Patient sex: F
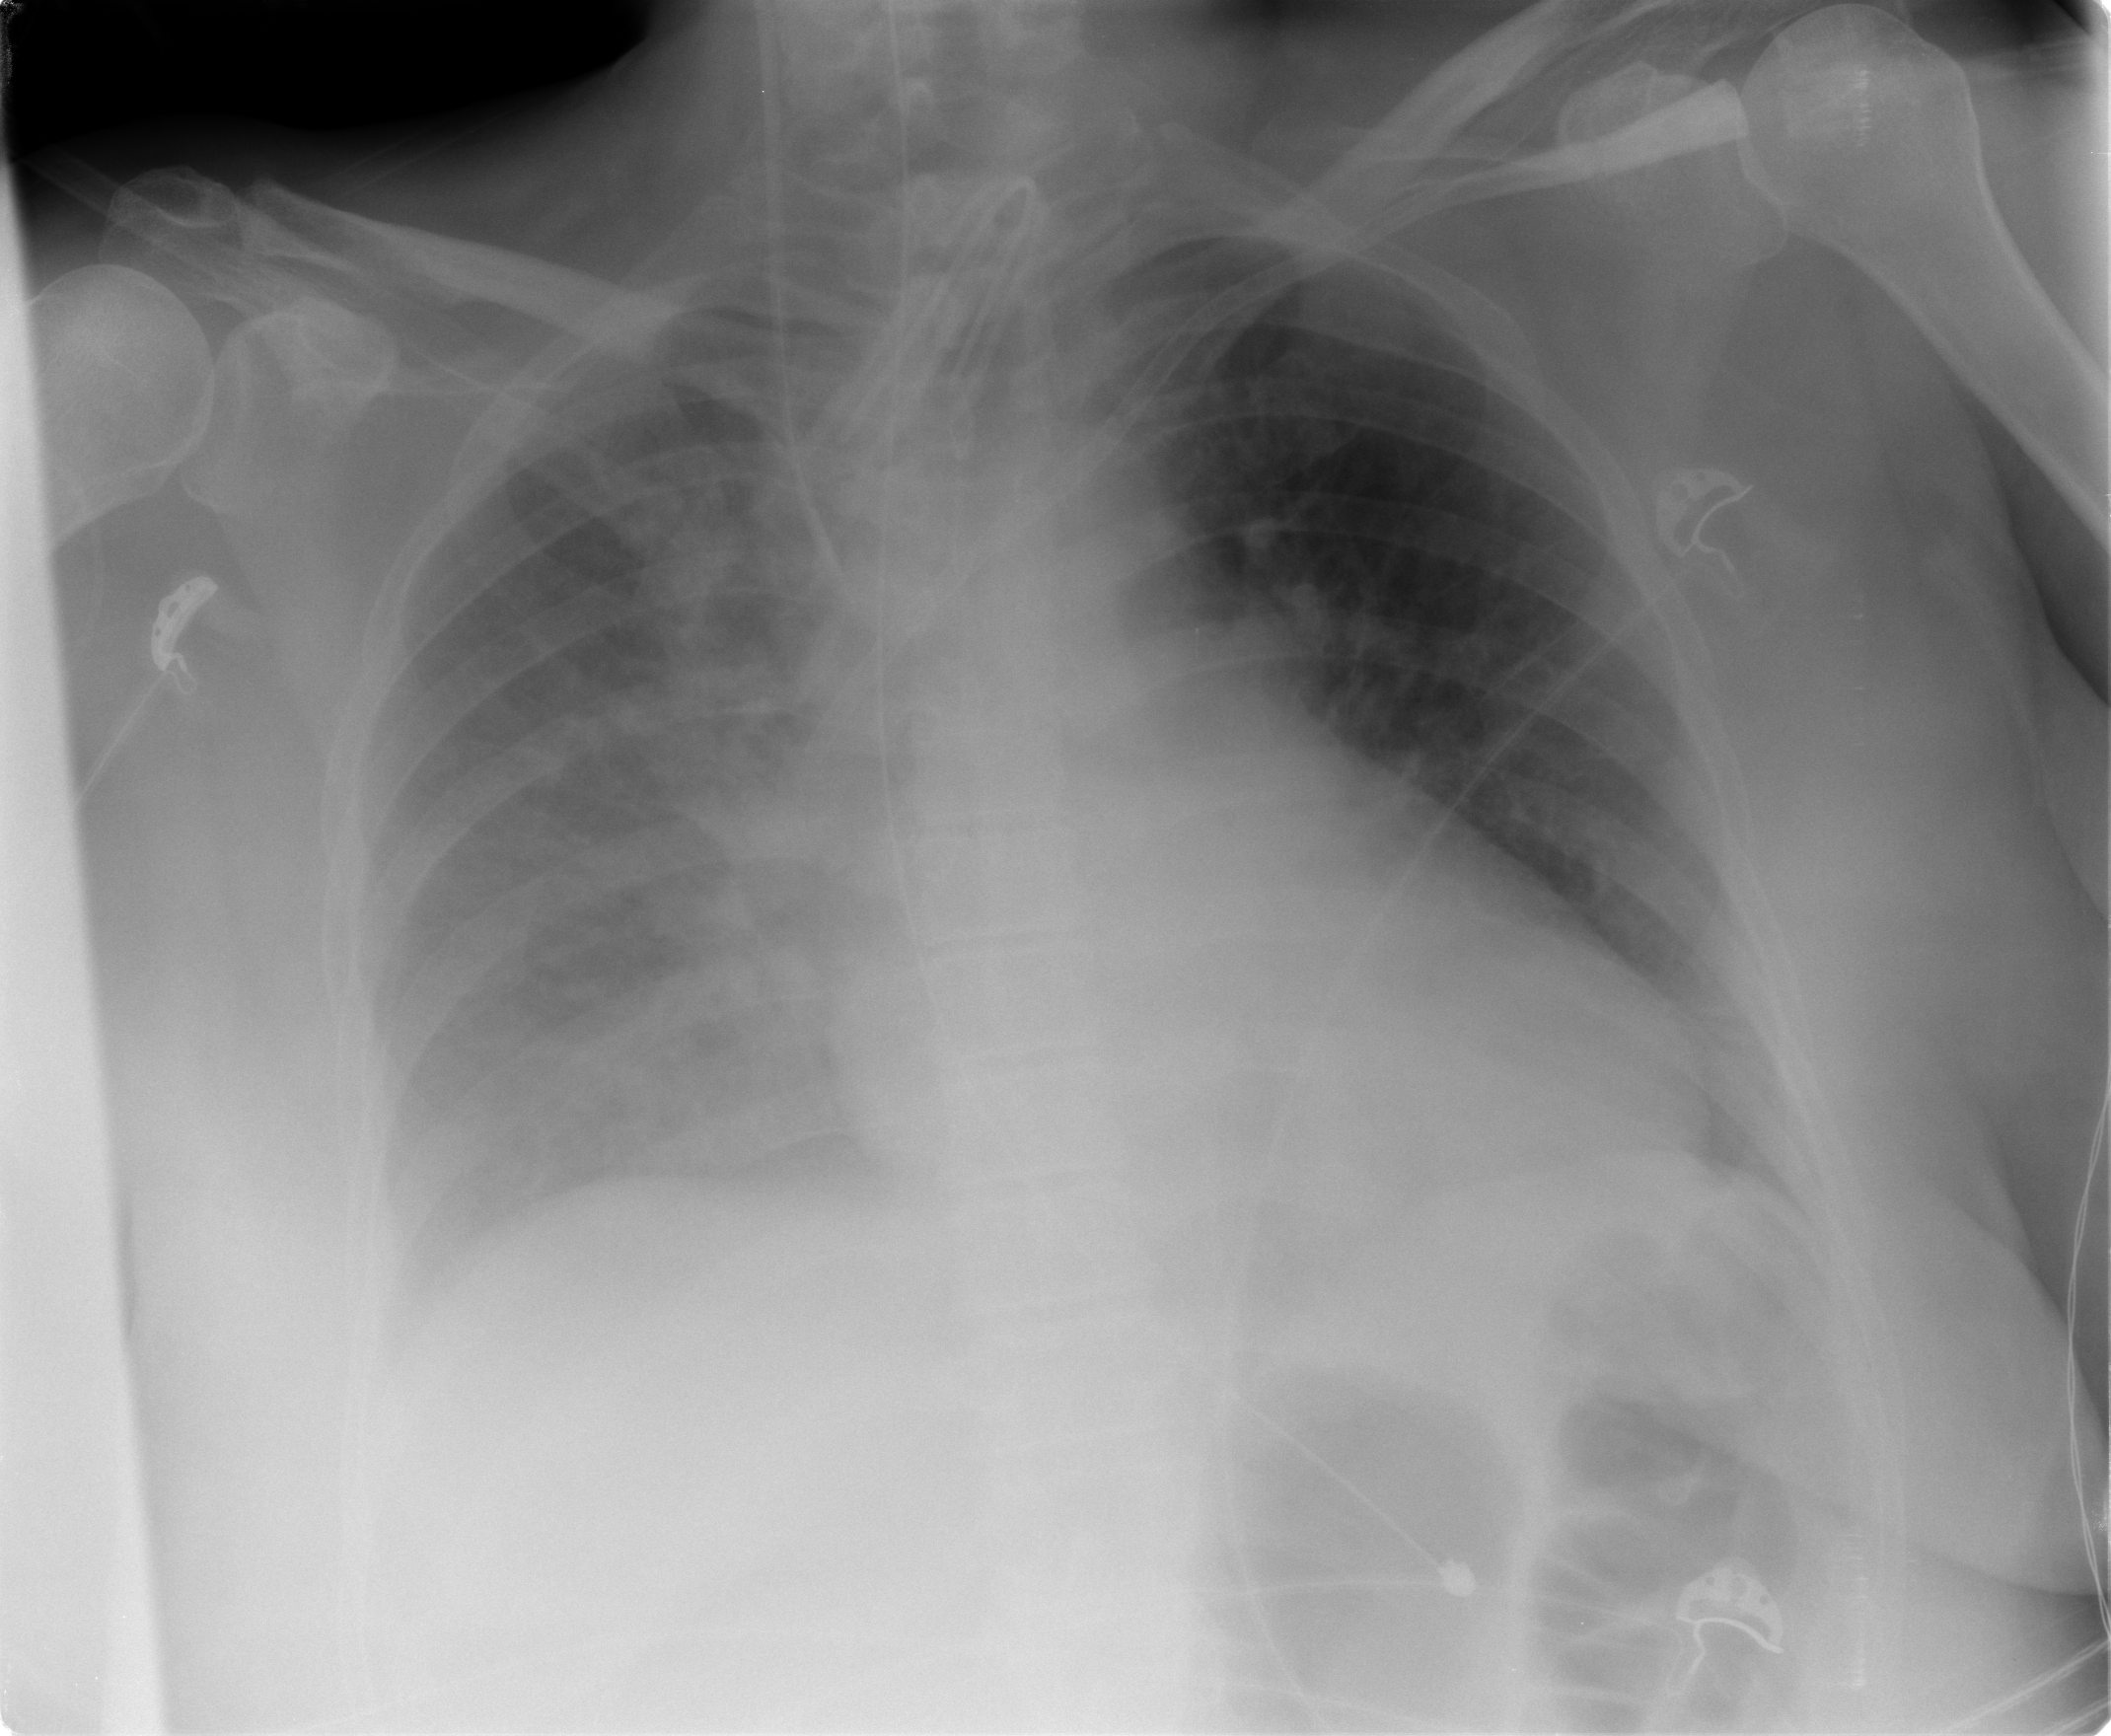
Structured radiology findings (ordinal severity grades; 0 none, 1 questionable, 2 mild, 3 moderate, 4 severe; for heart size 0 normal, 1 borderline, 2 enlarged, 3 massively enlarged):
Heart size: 2
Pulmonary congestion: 0
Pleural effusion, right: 2
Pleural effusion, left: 1
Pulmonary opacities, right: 3
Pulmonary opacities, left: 0
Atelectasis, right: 2
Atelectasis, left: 2